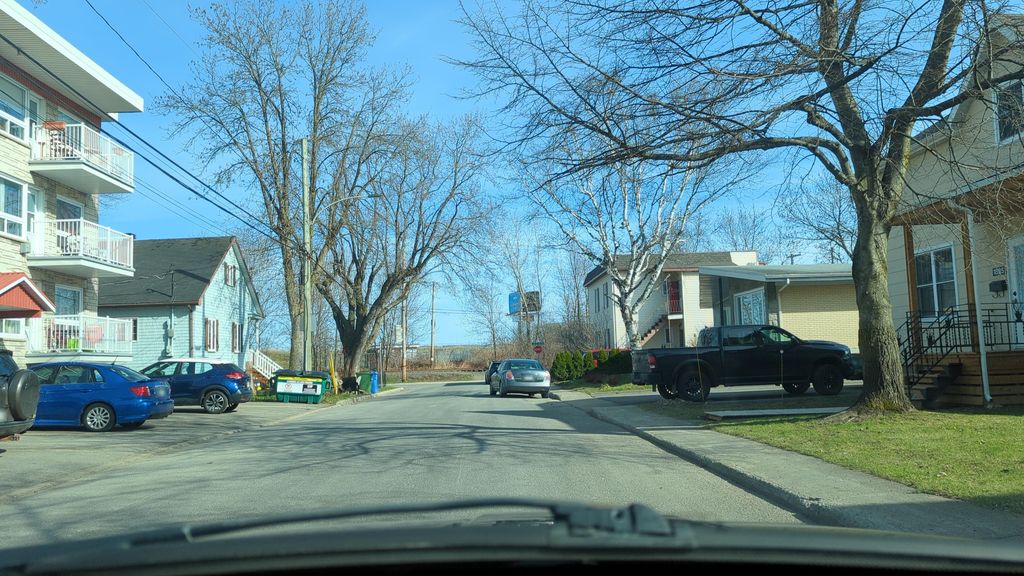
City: quebec_city